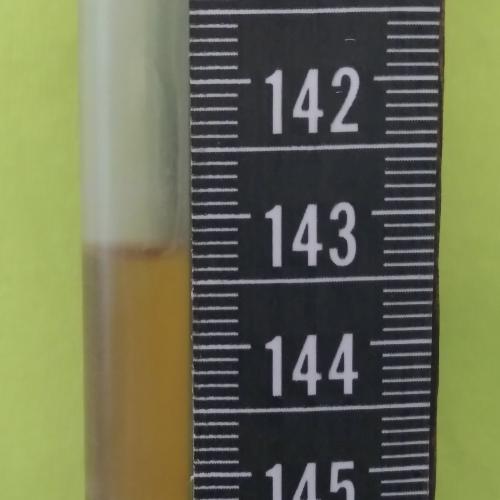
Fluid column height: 143.3 cm